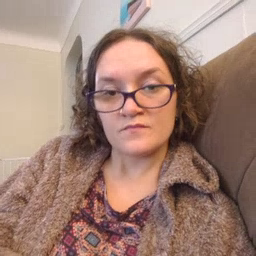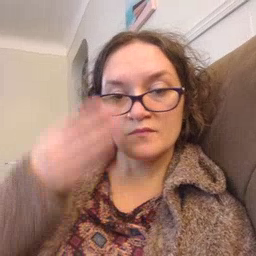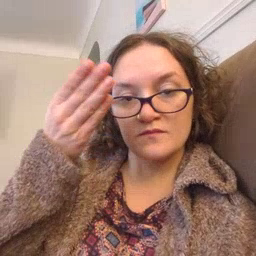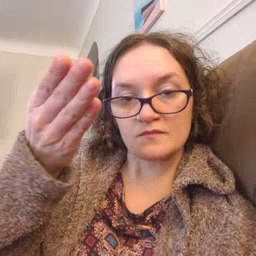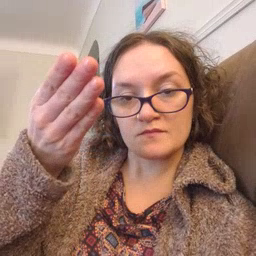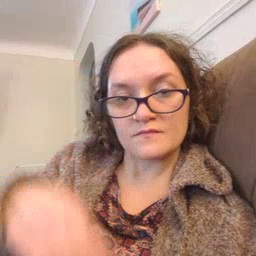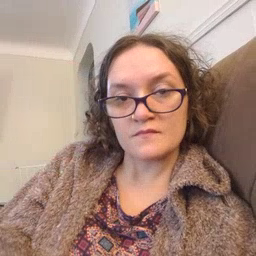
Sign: there